Interaction volume radius: 10 \u00c5
Interaction volume height: 15 \u00c5
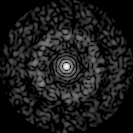
Disorder parameter: 0.8543